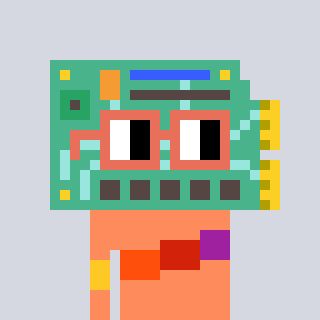
a pixel art character with square orange glasses, a chipboard-shaped head and a peachy-colored body on a cool background